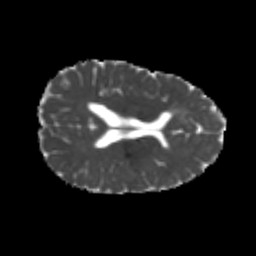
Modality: MD
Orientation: axial
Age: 25
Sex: female
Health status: healthy
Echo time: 0.074 s